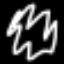
Label: squiggle